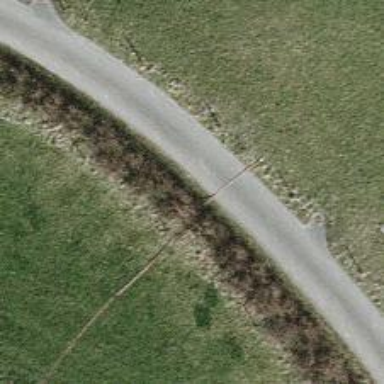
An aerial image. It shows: Hedge barrier.